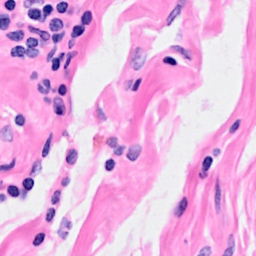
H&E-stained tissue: Breast